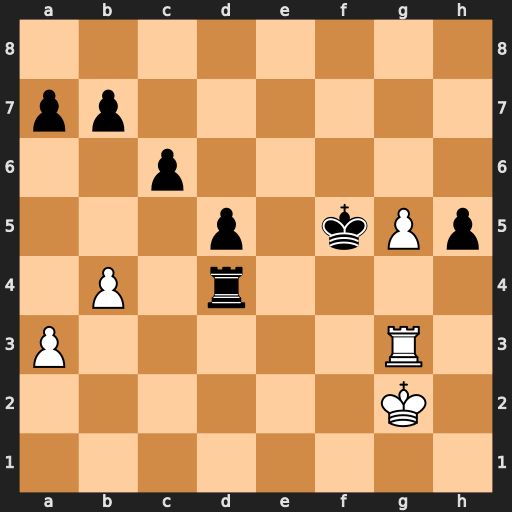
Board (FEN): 8/pp6/2p5/3p1kPp/1P1r4/P5R1/6K1/8
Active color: w
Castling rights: -
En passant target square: -
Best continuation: g6 h4 g7